Interaction volume radius: 5 \u00c5
Interaction volume height: 15 \u00c5
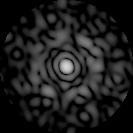
Disorder parameter: 0.8704